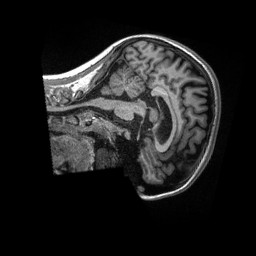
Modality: T1w
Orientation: sagittal
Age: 21
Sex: female
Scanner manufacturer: siemens
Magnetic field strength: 3 T
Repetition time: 2.3 s
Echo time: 0.00288 s